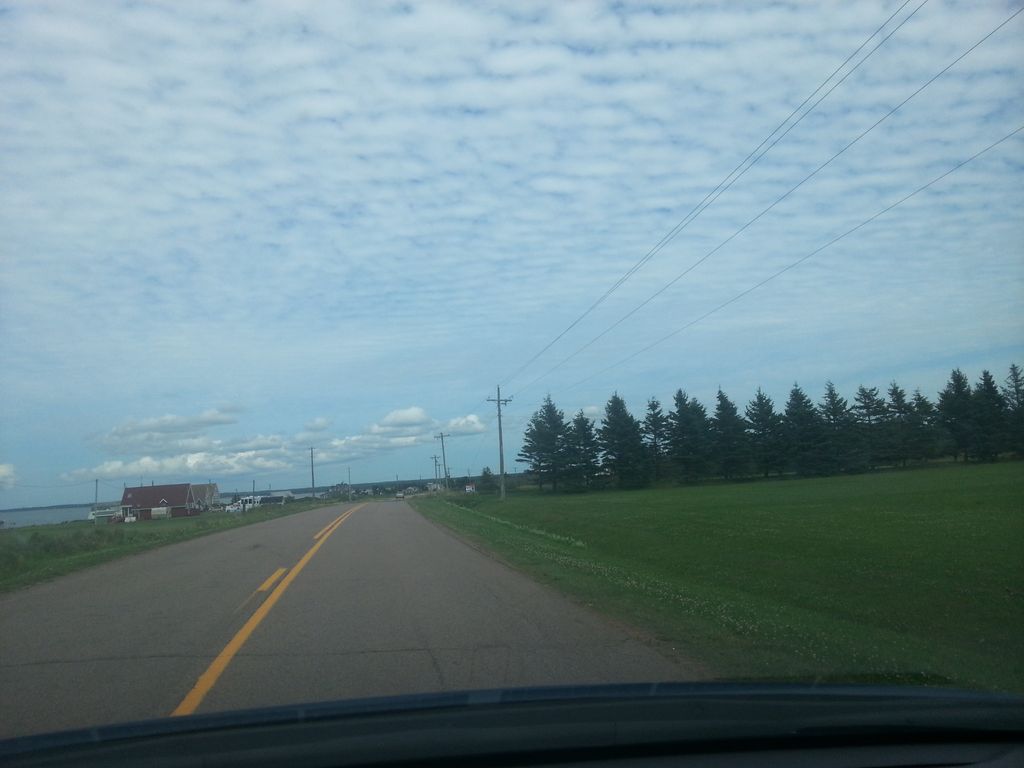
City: charlottetown